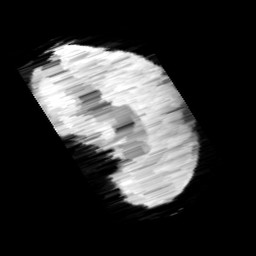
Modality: minIP
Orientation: sagittal
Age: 10
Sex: male
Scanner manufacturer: siemens
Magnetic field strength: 3 T
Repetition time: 0.027 s
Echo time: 0.02 s